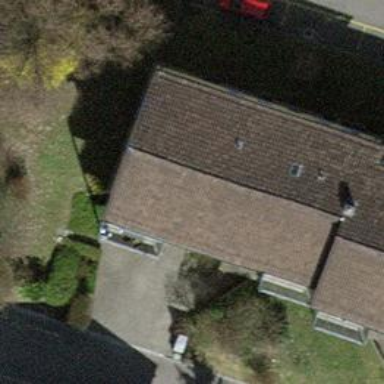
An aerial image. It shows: Building with pitched roof.